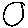
Label: circle